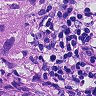
Metastatic tissue present: yes